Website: crate-barrel
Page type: orders-overview
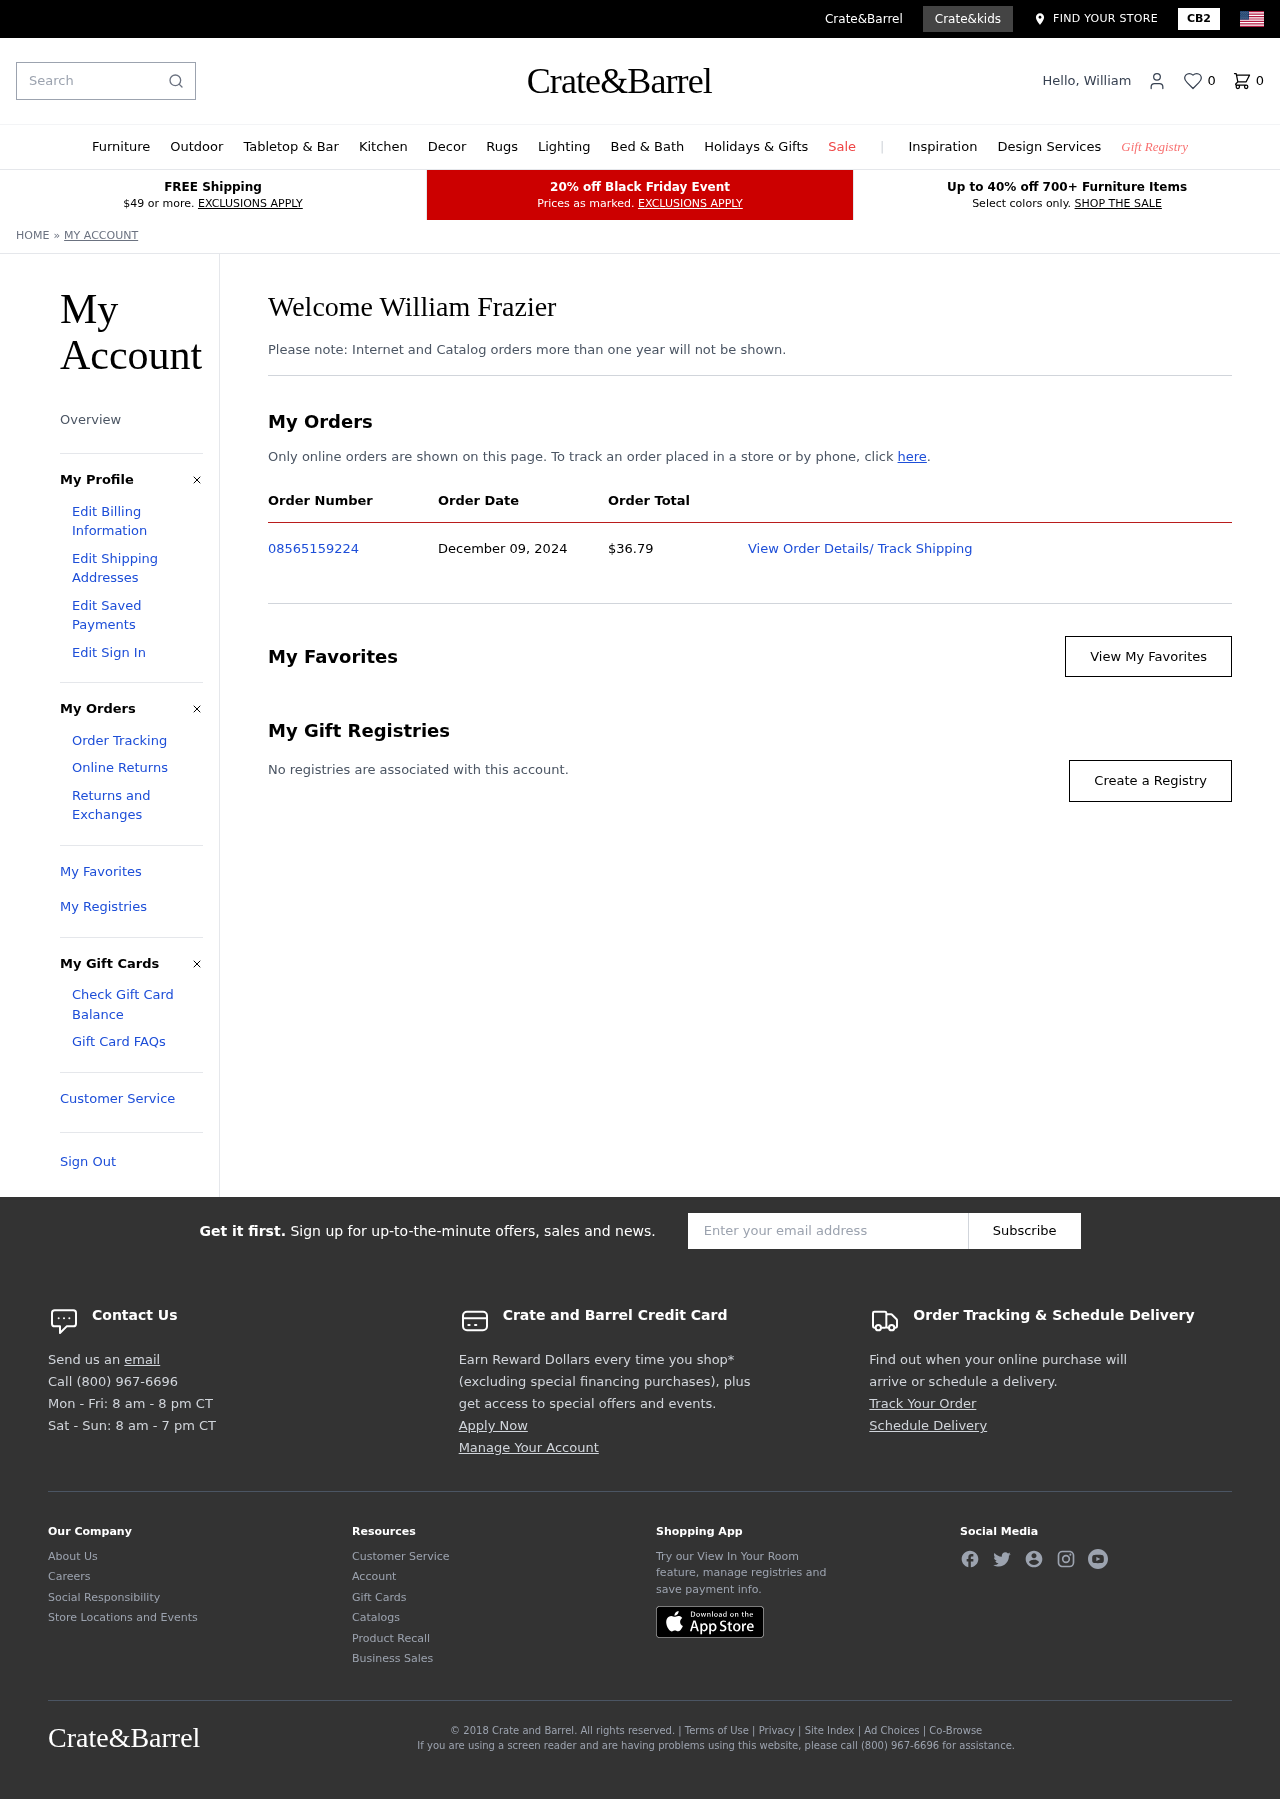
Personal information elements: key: PII_FIRSTNAME
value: William
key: PII_FULLNAME
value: William Frazier
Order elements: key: ORDER_NUM_ITEMS
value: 0
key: ORDER_ID
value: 08565159224
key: ORDER_DATE
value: December 09, 2024
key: ORDER_TOTAL
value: $36.79
Search elements: key: HEADER_SEARCH
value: Search
Other elements: key: FAVORITES_COUNT
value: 0